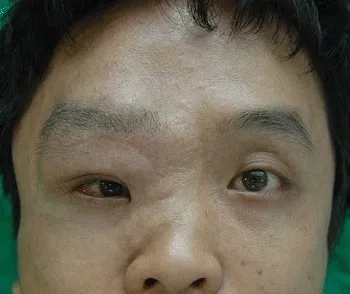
The final post-operative clinical photograph 4 months after ptosis surgery. Dystopia and ptosis were corrected.
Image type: medical_photograph (oral_photograph)